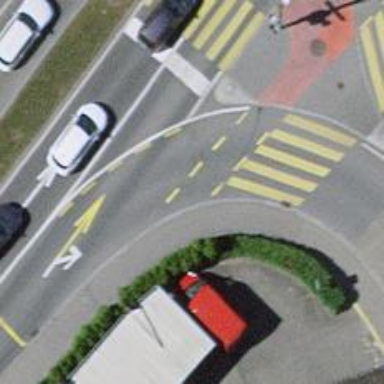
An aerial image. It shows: Kerb barrier.